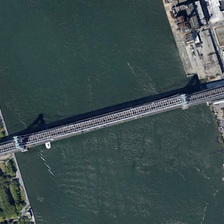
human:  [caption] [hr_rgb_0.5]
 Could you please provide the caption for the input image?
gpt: a long bridge is between the two mountains .

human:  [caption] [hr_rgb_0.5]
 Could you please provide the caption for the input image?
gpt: a bridge is over a river with several buildings and green trees in two sides .

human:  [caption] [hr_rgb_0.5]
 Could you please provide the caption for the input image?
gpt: a small river is between the two hills .

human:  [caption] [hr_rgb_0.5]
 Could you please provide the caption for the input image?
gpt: a bridge is over a river with several buildings and green trees in two sides .

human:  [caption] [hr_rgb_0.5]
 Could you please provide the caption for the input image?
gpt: a long bridge is between the two mountains .